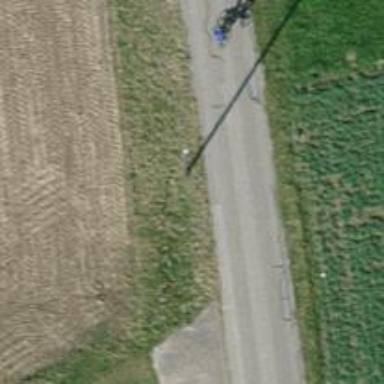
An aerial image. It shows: Straight power pole with straight line management system.